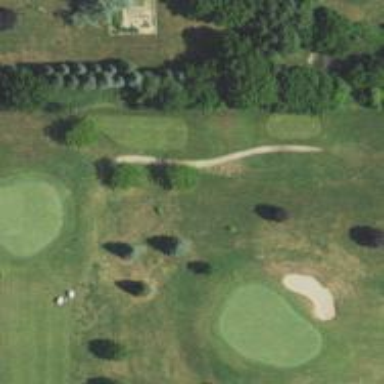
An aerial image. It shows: Pathway for golfing.